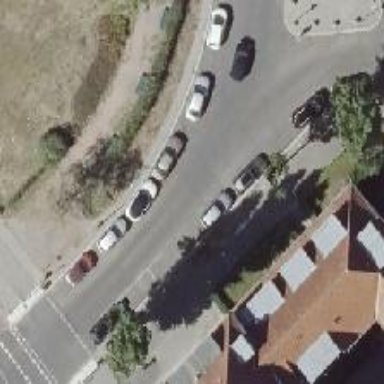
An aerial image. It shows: Tertiary road with asphalt surface and separate sidewalks. There are parallel parking lanes on both sides.